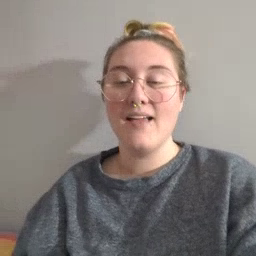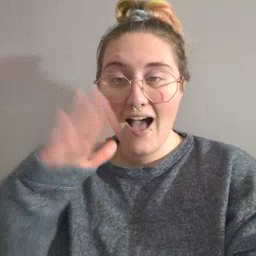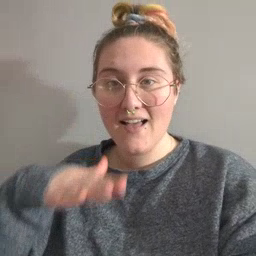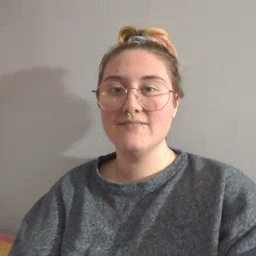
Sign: on